Question:
I've these two tables, I want to generate a crystal report in which I've a sub report listing all the orders by store. But I'm having problem setting data source of sub report.
'''
ReportsDataSetTableAdapters.StoreTableAdapter adp = new ReportsDataSetTableAdapters.StoreTableAdapter();
MainOrderReport report = new MainOrderReport();
ReportsDataSetTableAdapters.OrderTableAdapter del = new ReportsDataSetTableAdapters.OrderTableAdapter();
report.Subreports[0].SetDataSource(del.GetData().DefaultView);
report.SetDataSource(adp.GetData().DefaultView);
crystalReportViewer.ReportSource = report;
crystalReportViewer.Refresh();
'''
But this code is throwing this exception:
"Failed to enable constraints. One or more rows contain values violating non-null, unique or foreign-key constraints".
Kindly help me, what I'm missing here.
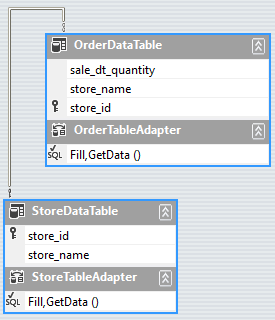
Answer: As per your given 'DataSet' image, your 'OrderDataTable' is child of 'StoreDataTable'. While in your code you are filling your child first and parent later. And in your 'DataSet' you have defined a constraint between the two tables.
Probably this is the reason why you are getting this error. Try filling the parent Table first, then child Table.